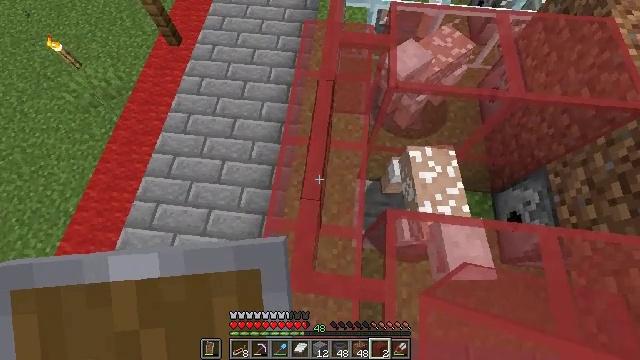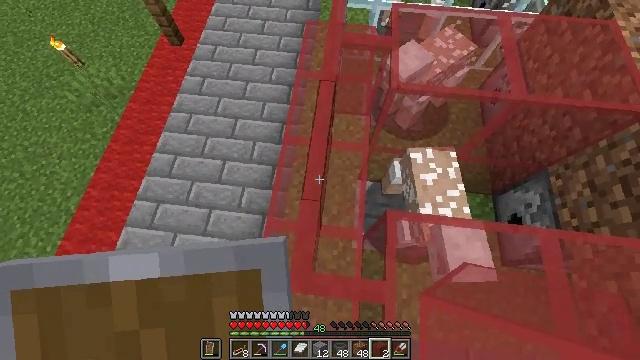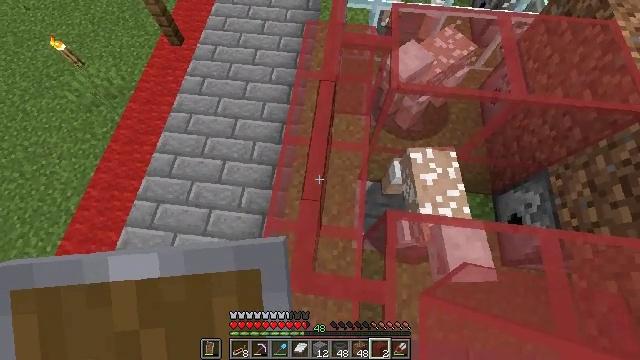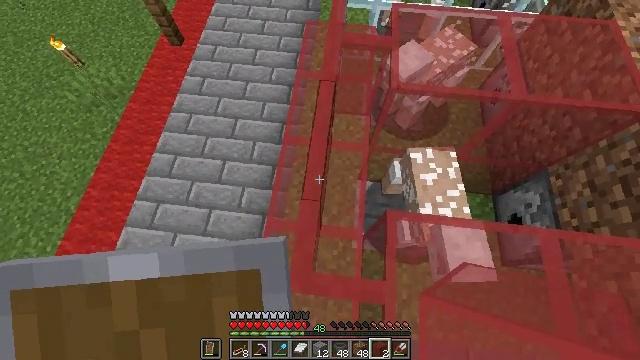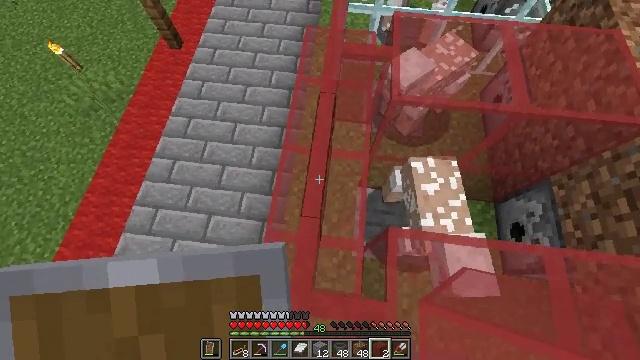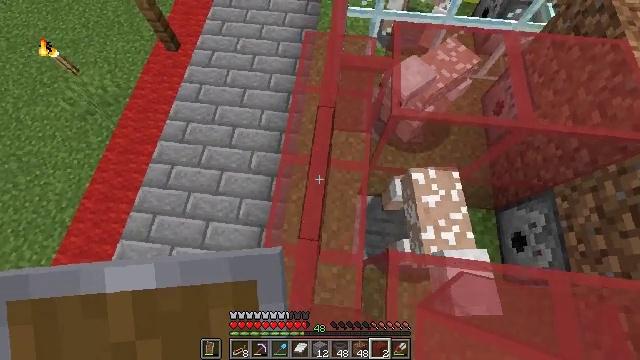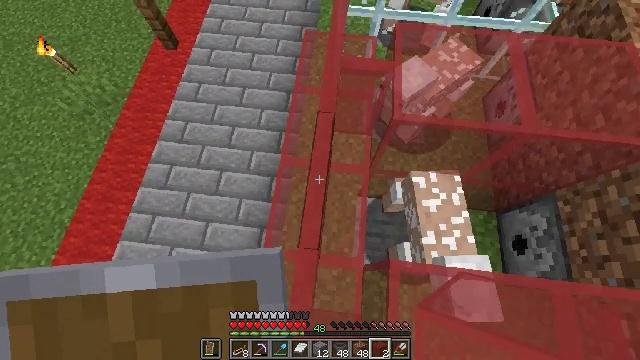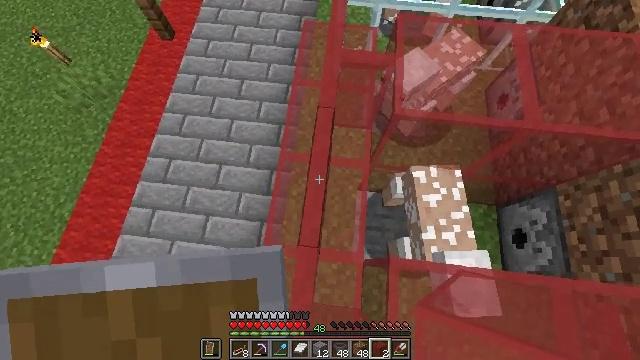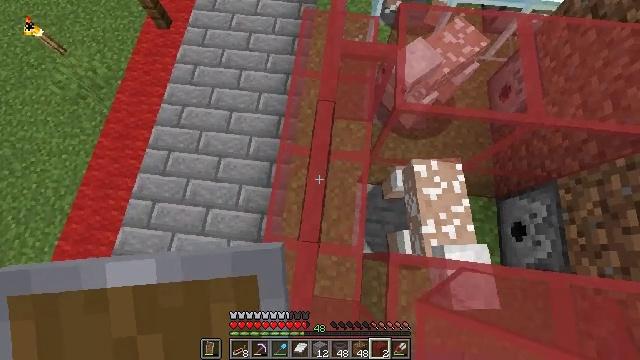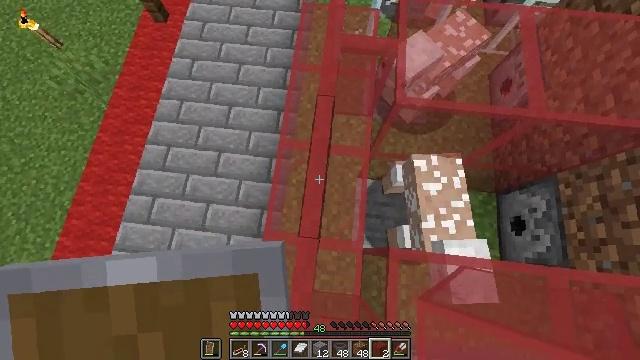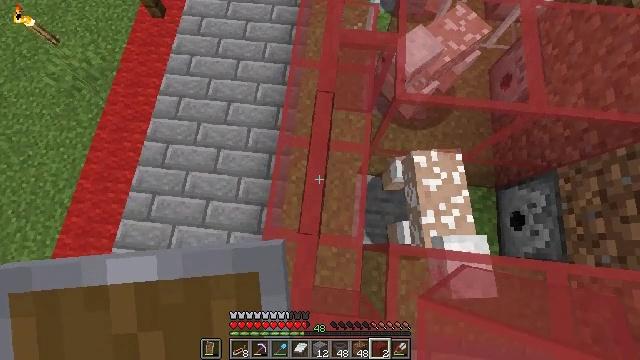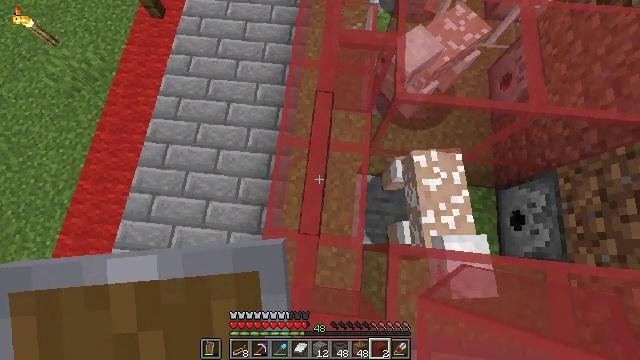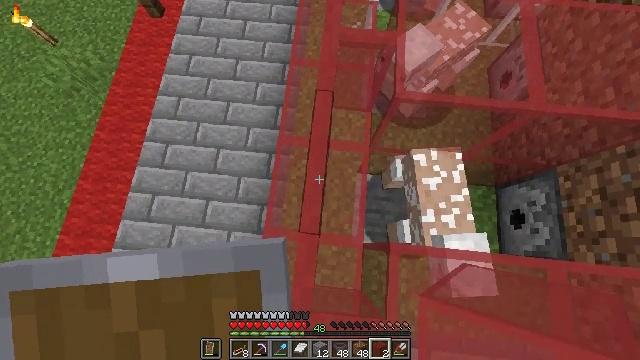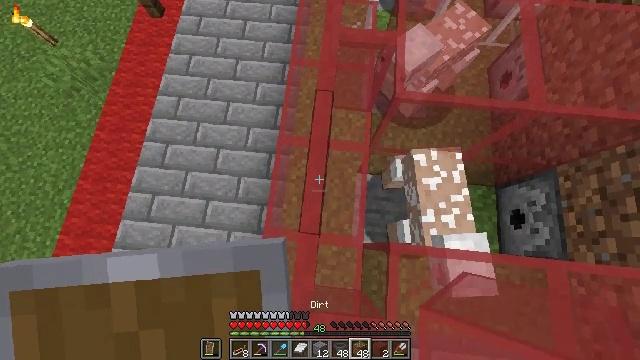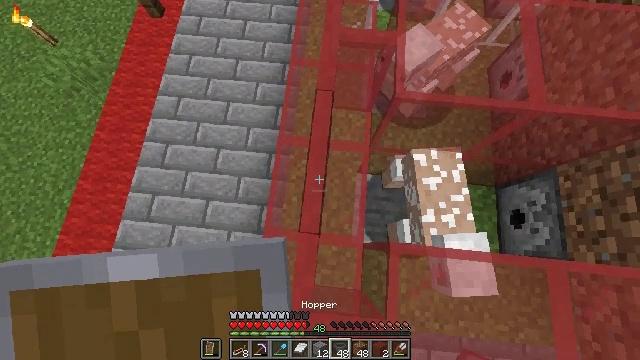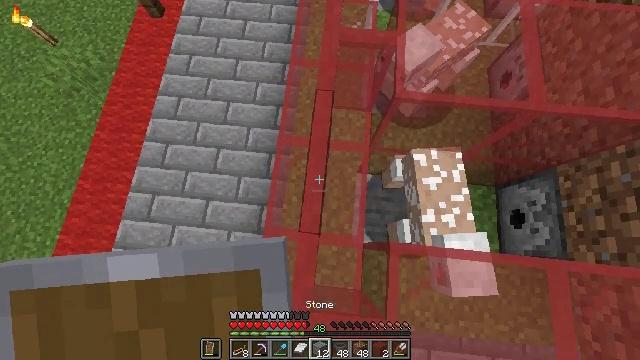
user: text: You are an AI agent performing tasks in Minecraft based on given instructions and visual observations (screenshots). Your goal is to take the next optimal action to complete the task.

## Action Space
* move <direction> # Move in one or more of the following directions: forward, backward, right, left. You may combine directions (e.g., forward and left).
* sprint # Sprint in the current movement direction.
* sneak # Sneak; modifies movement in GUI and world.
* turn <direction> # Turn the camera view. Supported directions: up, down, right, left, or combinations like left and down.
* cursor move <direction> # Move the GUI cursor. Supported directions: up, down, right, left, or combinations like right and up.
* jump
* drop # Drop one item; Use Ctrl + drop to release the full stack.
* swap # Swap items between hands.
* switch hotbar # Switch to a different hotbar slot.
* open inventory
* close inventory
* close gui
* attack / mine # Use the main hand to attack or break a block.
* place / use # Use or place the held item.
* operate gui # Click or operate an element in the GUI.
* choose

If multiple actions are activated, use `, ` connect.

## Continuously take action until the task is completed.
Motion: motion action
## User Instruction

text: Remove the red stained glass pane.
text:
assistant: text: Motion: no_op
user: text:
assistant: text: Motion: no_op
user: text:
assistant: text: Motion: no_op
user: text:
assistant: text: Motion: move forward
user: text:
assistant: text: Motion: move forward
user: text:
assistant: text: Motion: no_op
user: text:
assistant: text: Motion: turn down
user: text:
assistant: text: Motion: turn down
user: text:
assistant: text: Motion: turn down
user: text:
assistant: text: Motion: no_op
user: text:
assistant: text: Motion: no_op
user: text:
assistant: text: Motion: no_op
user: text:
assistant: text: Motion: no_op
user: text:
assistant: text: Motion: no_op
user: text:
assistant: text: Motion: no_op
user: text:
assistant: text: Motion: no_op
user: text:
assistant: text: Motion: no_op
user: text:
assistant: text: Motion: no_op
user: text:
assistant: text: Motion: no_op
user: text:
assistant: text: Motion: no_op
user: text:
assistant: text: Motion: no_op
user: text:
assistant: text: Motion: no_op
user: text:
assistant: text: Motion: no_op
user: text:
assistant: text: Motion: no_op
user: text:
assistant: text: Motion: no_op
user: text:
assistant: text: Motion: no_op
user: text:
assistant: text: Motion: attack / mine
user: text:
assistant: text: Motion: attack / mine
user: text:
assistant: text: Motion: attack / mine
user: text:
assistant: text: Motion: attack / mine